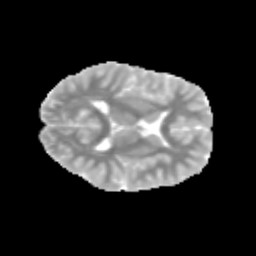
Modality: MD
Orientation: axial
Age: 10
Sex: female
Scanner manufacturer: siemens
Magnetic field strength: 3 T
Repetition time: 3.8 s
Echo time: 0.07 s